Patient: sex F, age 22
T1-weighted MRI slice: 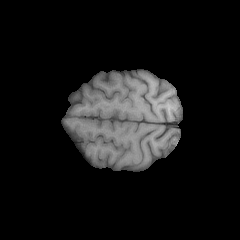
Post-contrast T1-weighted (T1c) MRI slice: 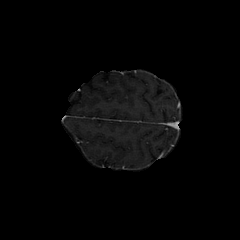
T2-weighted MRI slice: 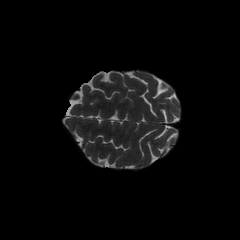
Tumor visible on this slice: no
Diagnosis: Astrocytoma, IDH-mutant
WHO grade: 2